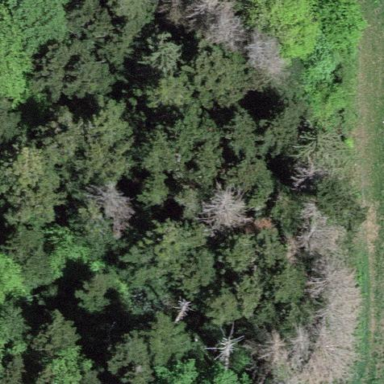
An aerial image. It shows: Forest with evergreen needle-leaved trees.